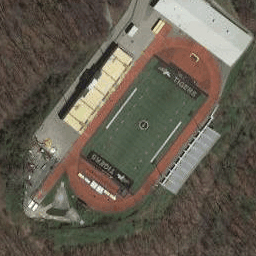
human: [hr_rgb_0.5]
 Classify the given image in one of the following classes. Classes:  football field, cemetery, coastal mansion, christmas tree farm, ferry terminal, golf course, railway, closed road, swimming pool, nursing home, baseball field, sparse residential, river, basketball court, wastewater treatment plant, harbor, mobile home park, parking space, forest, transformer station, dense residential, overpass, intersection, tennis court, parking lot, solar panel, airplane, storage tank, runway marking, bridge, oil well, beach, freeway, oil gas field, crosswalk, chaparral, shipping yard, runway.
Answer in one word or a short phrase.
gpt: football field